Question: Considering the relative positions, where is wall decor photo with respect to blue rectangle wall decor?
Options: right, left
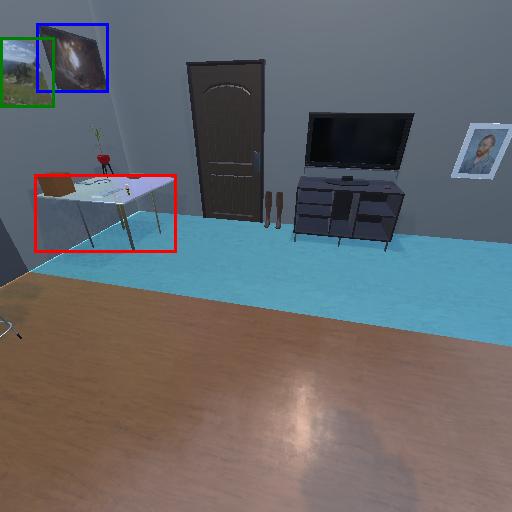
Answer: right